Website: macys
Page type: billing-address
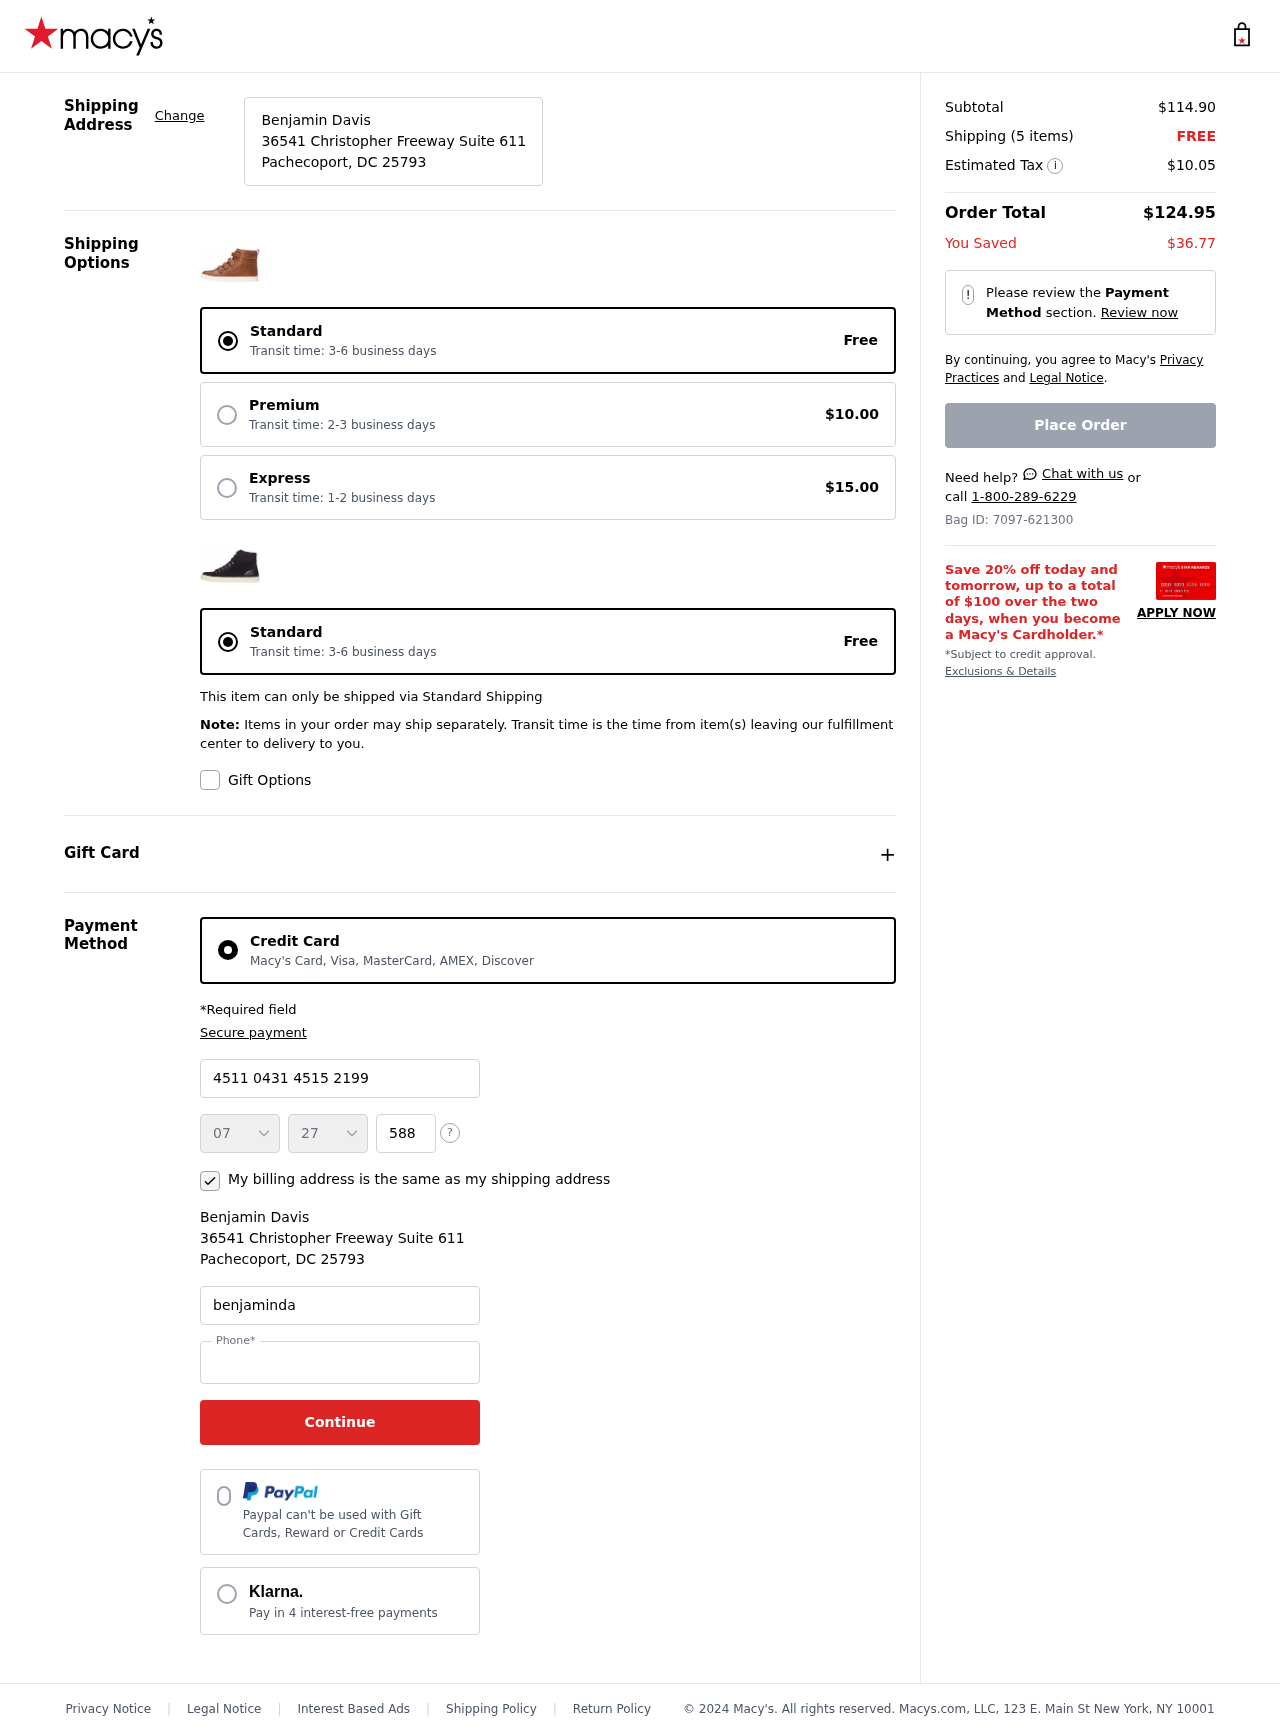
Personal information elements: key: PII_CARD_CVV
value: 588
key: PII_CARD_EXPIRY_MONTH
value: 07
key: PII_CARD_EXPIRY_YEAR
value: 27
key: PII_CARD_NUMBER
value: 4511 0431 4515 2199
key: PII_CITY_STATE_ZIP
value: Pachecoport, DC 25793
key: PII_EMAIL
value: benjamindavis@yahoo.com
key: PII_FULLNAME
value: Benjamin Davis
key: PII_PHONE
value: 4446319609
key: PII_STREET
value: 36541 Christopher Freeway Suite 611
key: PII_FULLNAME2
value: Benjamin Davis
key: PII_CITY
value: Pachecoport
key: PII_STATE
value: DC
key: PII_STATE_ABBR
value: DC
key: PII_POSTCODE
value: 25793
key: PII_POSTCODE_FULL
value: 25793
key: PII_CITY_STATE
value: Pachecoport, DC
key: PII_POSTCODE_NUMERIC
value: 25793
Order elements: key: ORDER_SUBTOTAL
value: $114.90
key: ORDER_NUM_ITEMS
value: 5
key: ORDER_SHIPPING_COST
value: FREE
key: ORDER_TAX
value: $10.05
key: ORDER_TOTAL
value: $124.95
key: ORDER_SAVINGS
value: $36.77
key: ORDER_ID
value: Bag ID: 7097-621300